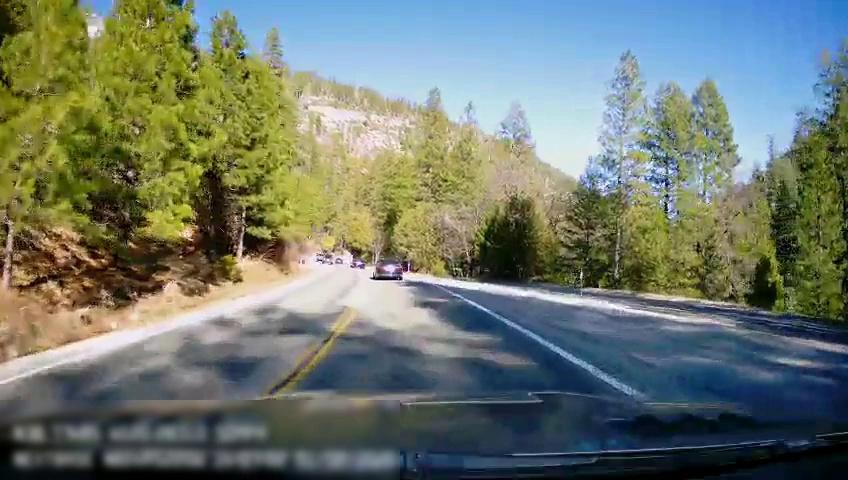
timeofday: Day
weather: Sunny
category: Drivable Space
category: Vehicles | Car
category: Vehicles | SUV
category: Vehicles | Car
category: Lanes | Opposite Lane
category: Lanes | Opposite Lane
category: Lanes | Current Lane
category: Lanes | Current Lane